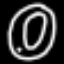
Label: donut